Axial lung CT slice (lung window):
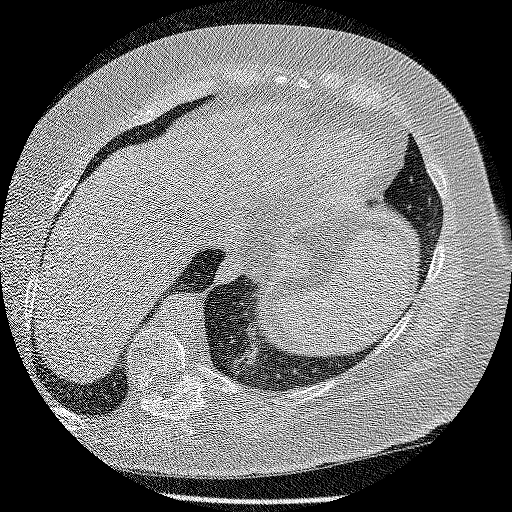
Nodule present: no